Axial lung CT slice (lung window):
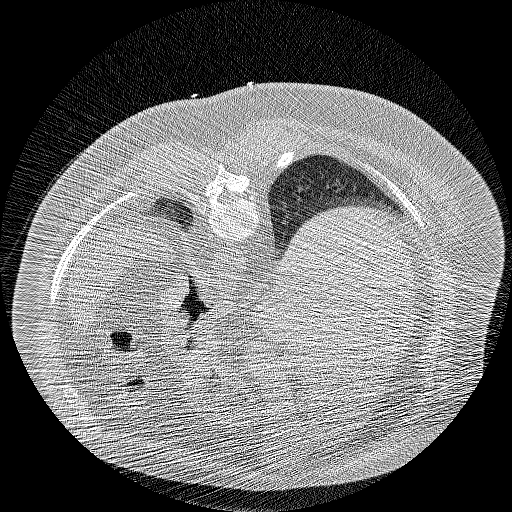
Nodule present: no